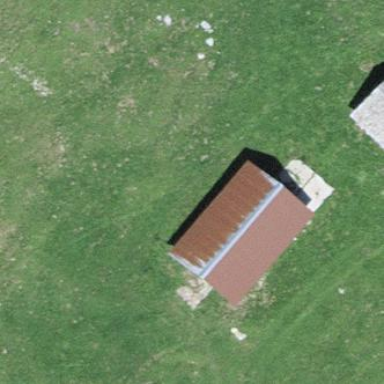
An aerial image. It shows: Farm auxiliary building.